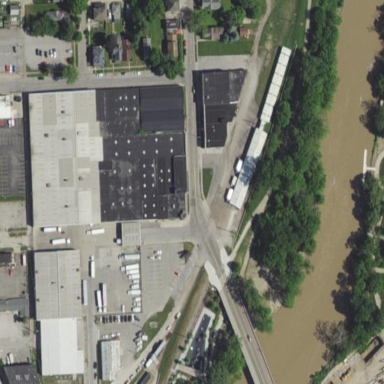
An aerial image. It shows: Industrial building used for bottling purposes.